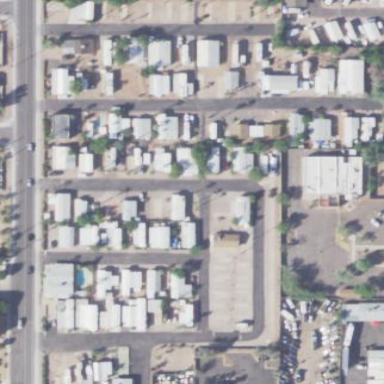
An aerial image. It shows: Residential area in neighborhood with caravan site for tourists.